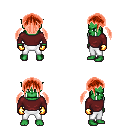
a pixel art fantasy rpg character, male body template, orc, green skin, maroon long-sleeve shirt, white pants, red twin-tailed hairstyle, gold gloves, four views (front, back, left, right), 2x2 character sprite sheet, small pixel art, hard edges, no anti-aliasing